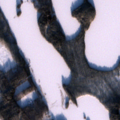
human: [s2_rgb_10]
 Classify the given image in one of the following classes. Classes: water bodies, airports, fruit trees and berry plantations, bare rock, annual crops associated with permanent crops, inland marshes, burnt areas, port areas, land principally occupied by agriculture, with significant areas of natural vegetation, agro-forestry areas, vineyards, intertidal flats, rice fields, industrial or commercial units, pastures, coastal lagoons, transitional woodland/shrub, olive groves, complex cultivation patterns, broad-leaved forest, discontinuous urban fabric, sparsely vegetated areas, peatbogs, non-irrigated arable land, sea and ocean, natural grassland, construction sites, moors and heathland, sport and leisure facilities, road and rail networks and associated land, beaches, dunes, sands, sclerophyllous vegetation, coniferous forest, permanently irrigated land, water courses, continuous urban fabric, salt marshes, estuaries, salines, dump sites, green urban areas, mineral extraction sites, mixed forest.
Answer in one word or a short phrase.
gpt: coniferous forest, mixed forest, water bodies